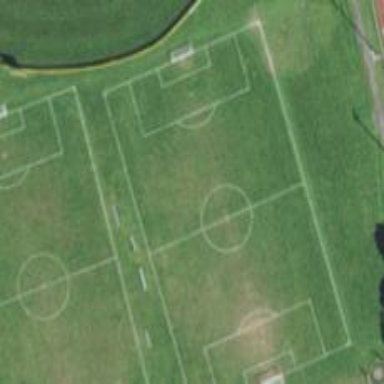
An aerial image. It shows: Soccer pitch for outdoor sports and leisure activities.